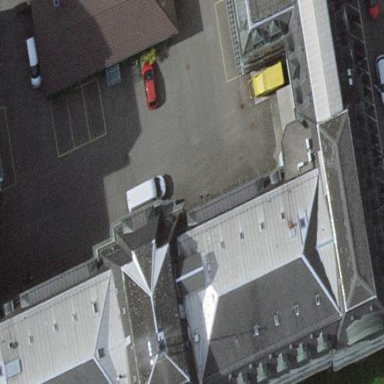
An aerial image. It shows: Public building.